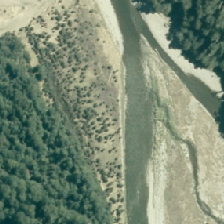
Land cover: low_producing_grassland